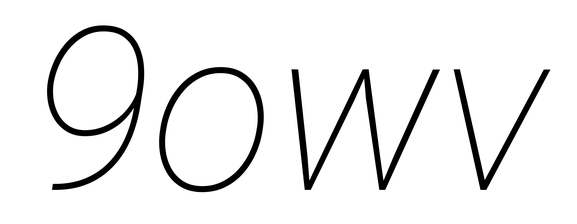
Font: Roboto-Italic_Thin_Italic